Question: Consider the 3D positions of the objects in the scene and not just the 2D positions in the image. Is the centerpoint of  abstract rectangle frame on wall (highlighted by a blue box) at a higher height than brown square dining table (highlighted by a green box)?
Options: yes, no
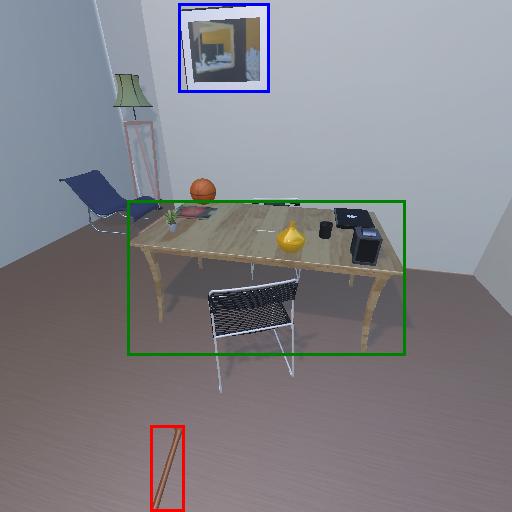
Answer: yes